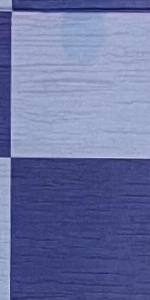
Label: Empty